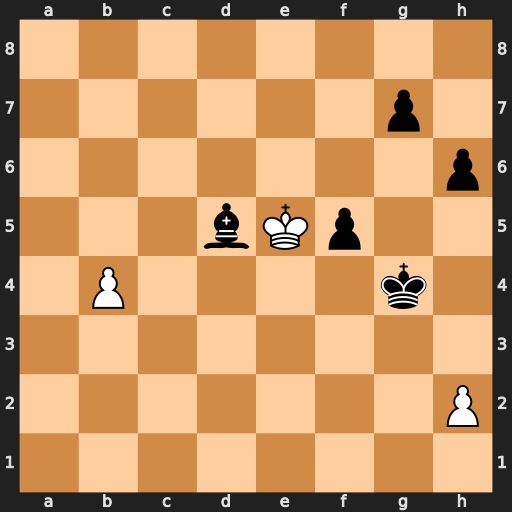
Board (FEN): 8/6p1/7p/3bKp2/1P4k1/8/7P/8
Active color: w
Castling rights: -
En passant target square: -
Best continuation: Kxd5 f4 Ke4